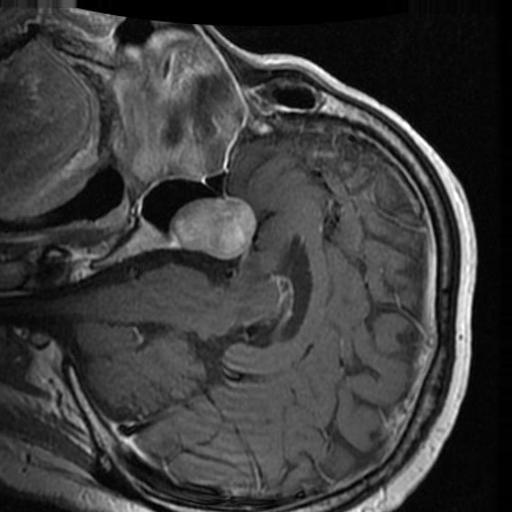
Label: brain_tumor